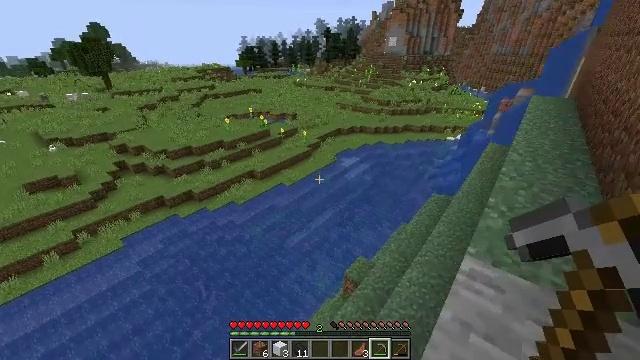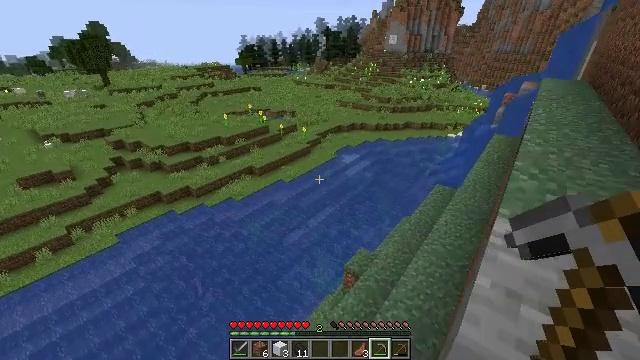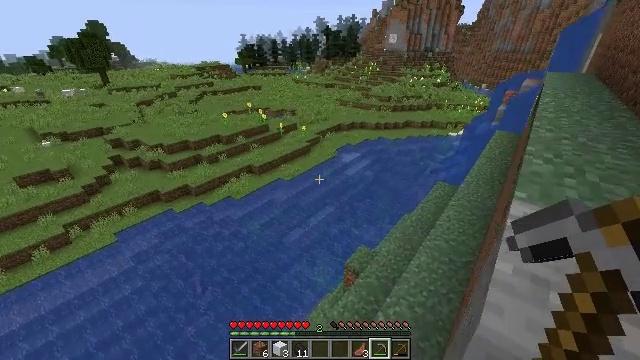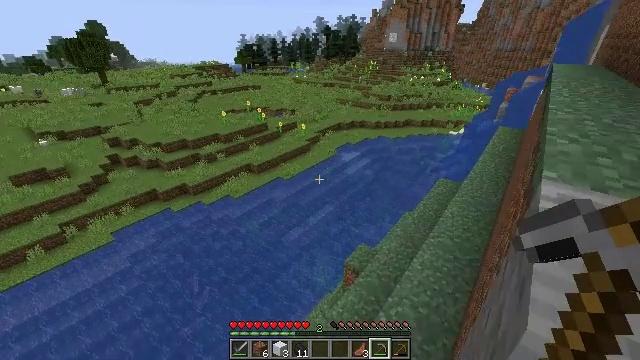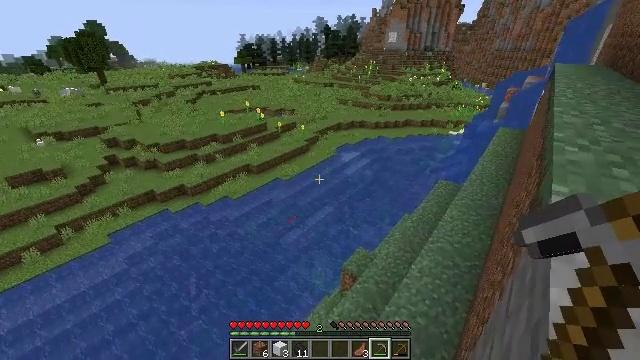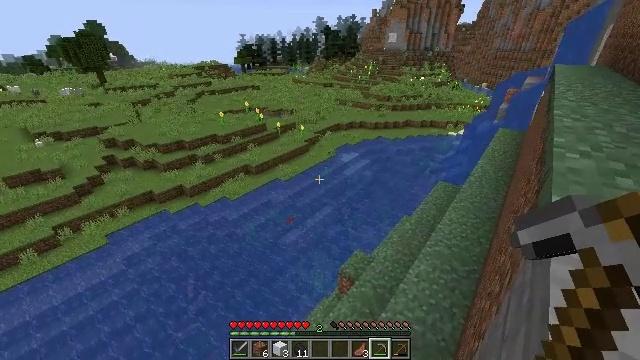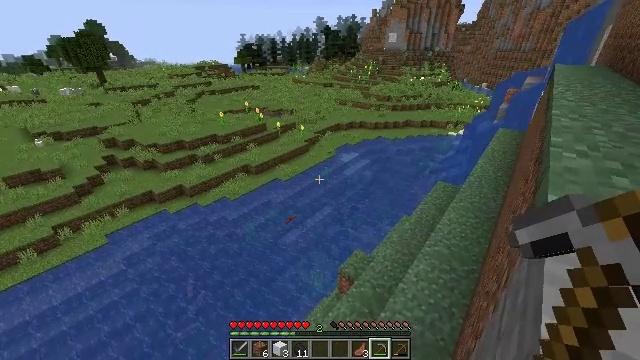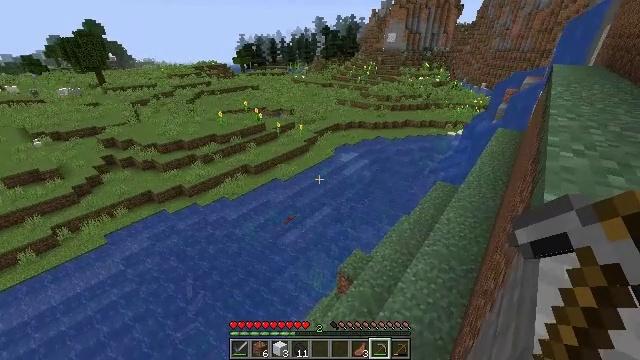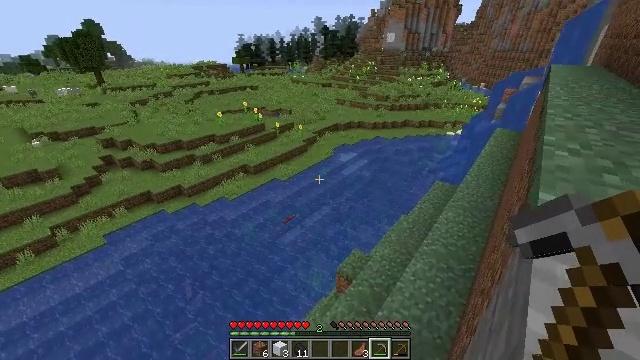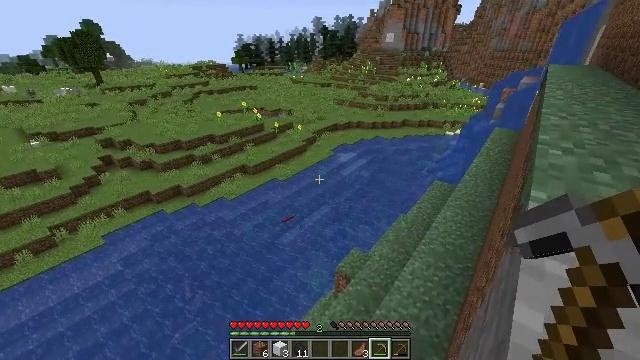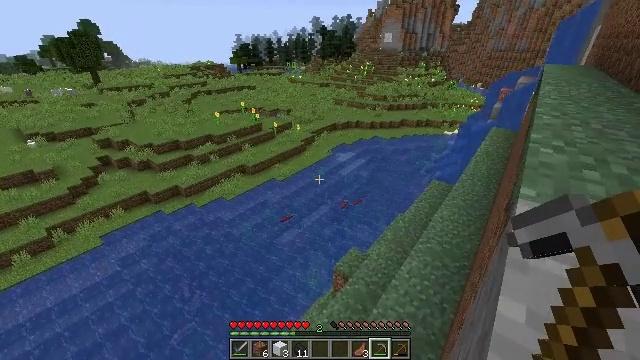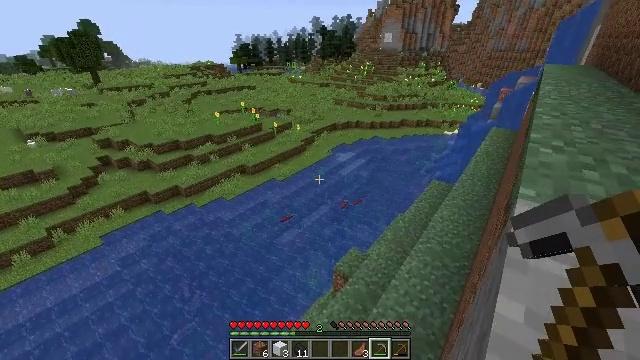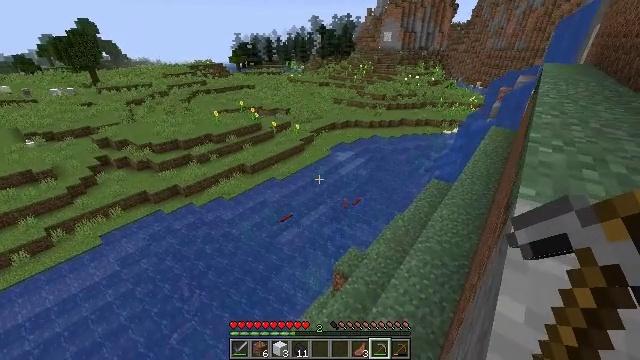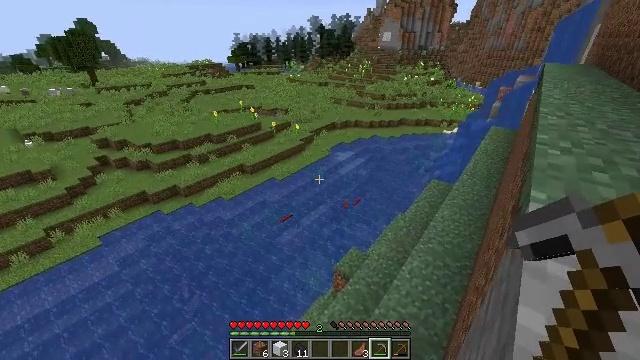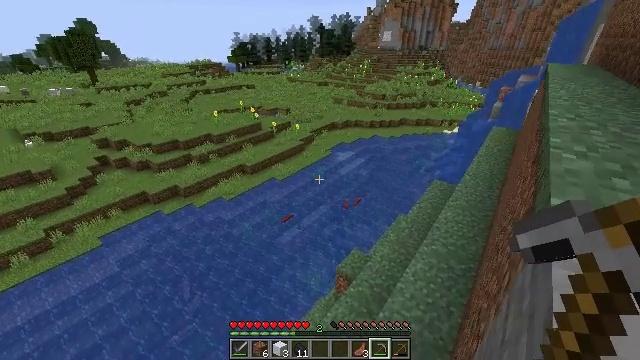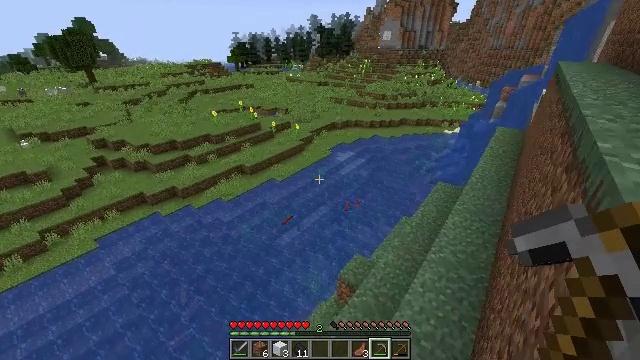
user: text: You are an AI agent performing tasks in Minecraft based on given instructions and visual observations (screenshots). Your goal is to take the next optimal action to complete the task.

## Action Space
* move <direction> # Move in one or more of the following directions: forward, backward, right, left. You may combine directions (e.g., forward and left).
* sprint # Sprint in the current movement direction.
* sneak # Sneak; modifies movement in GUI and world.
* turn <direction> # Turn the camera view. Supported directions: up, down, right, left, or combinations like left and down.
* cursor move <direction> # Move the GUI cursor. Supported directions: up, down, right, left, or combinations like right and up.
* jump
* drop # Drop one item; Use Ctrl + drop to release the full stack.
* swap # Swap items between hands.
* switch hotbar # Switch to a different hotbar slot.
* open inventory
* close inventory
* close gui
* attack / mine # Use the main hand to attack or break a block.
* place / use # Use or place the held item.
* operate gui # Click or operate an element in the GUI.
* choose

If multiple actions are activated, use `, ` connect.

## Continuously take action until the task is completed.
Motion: motion action
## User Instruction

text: Fish and kill the salmon.
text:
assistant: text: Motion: move forward and move right
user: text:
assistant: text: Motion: move forward and move right
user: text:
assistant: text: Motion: move forward and move right
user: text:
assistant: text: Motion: move forward and move right
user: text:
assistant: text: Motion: move forward and move right
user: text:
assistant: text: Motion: move forward and move right
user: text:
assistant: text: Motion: move forward and move right
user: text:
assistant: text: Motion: move forward and move right
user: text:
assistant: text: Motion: move forward and move right
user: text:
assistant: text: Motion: move forward and move right
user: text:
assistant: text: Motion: move forward and move right
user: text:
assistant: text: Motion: move forward
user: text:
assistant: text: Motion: move forward
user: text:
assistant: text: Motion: move forward
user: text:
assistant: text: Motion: move forward
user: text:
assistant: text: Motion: move forward
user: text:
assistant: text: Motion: move forward
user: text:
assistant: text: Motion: move forward
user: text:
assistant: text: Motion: move forward
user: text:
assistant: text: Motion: move forward
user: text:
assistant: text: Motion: move forward
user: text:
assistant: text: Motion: move forward
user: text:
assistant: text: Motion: move forward and move right
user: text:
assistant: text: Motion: move forward and move right
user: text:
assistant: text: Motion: move forward and move right
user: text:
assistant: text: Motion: move forward and move right
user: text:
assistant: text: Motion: move forward and move right
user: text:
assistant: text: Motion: move forward and move right
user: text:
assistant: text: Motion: move forward and move right
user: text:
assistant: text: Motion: move forward and move right